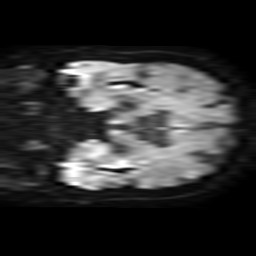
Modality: TRACE
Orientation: coronal
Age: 88
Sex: female
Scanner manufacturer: philips
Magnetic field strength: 3 T
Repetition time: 4.624 s
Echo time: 0.07382 s